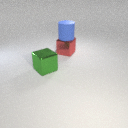
large blue rubber cylinder above large red metal cube